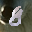
Label: 8